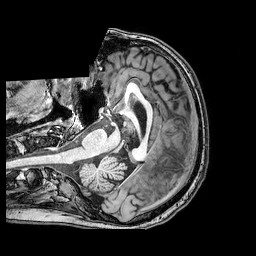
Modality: T1w
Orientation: axial
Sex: male
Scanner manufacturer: philips
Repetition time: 0.00808 s
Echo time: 0.0037 s